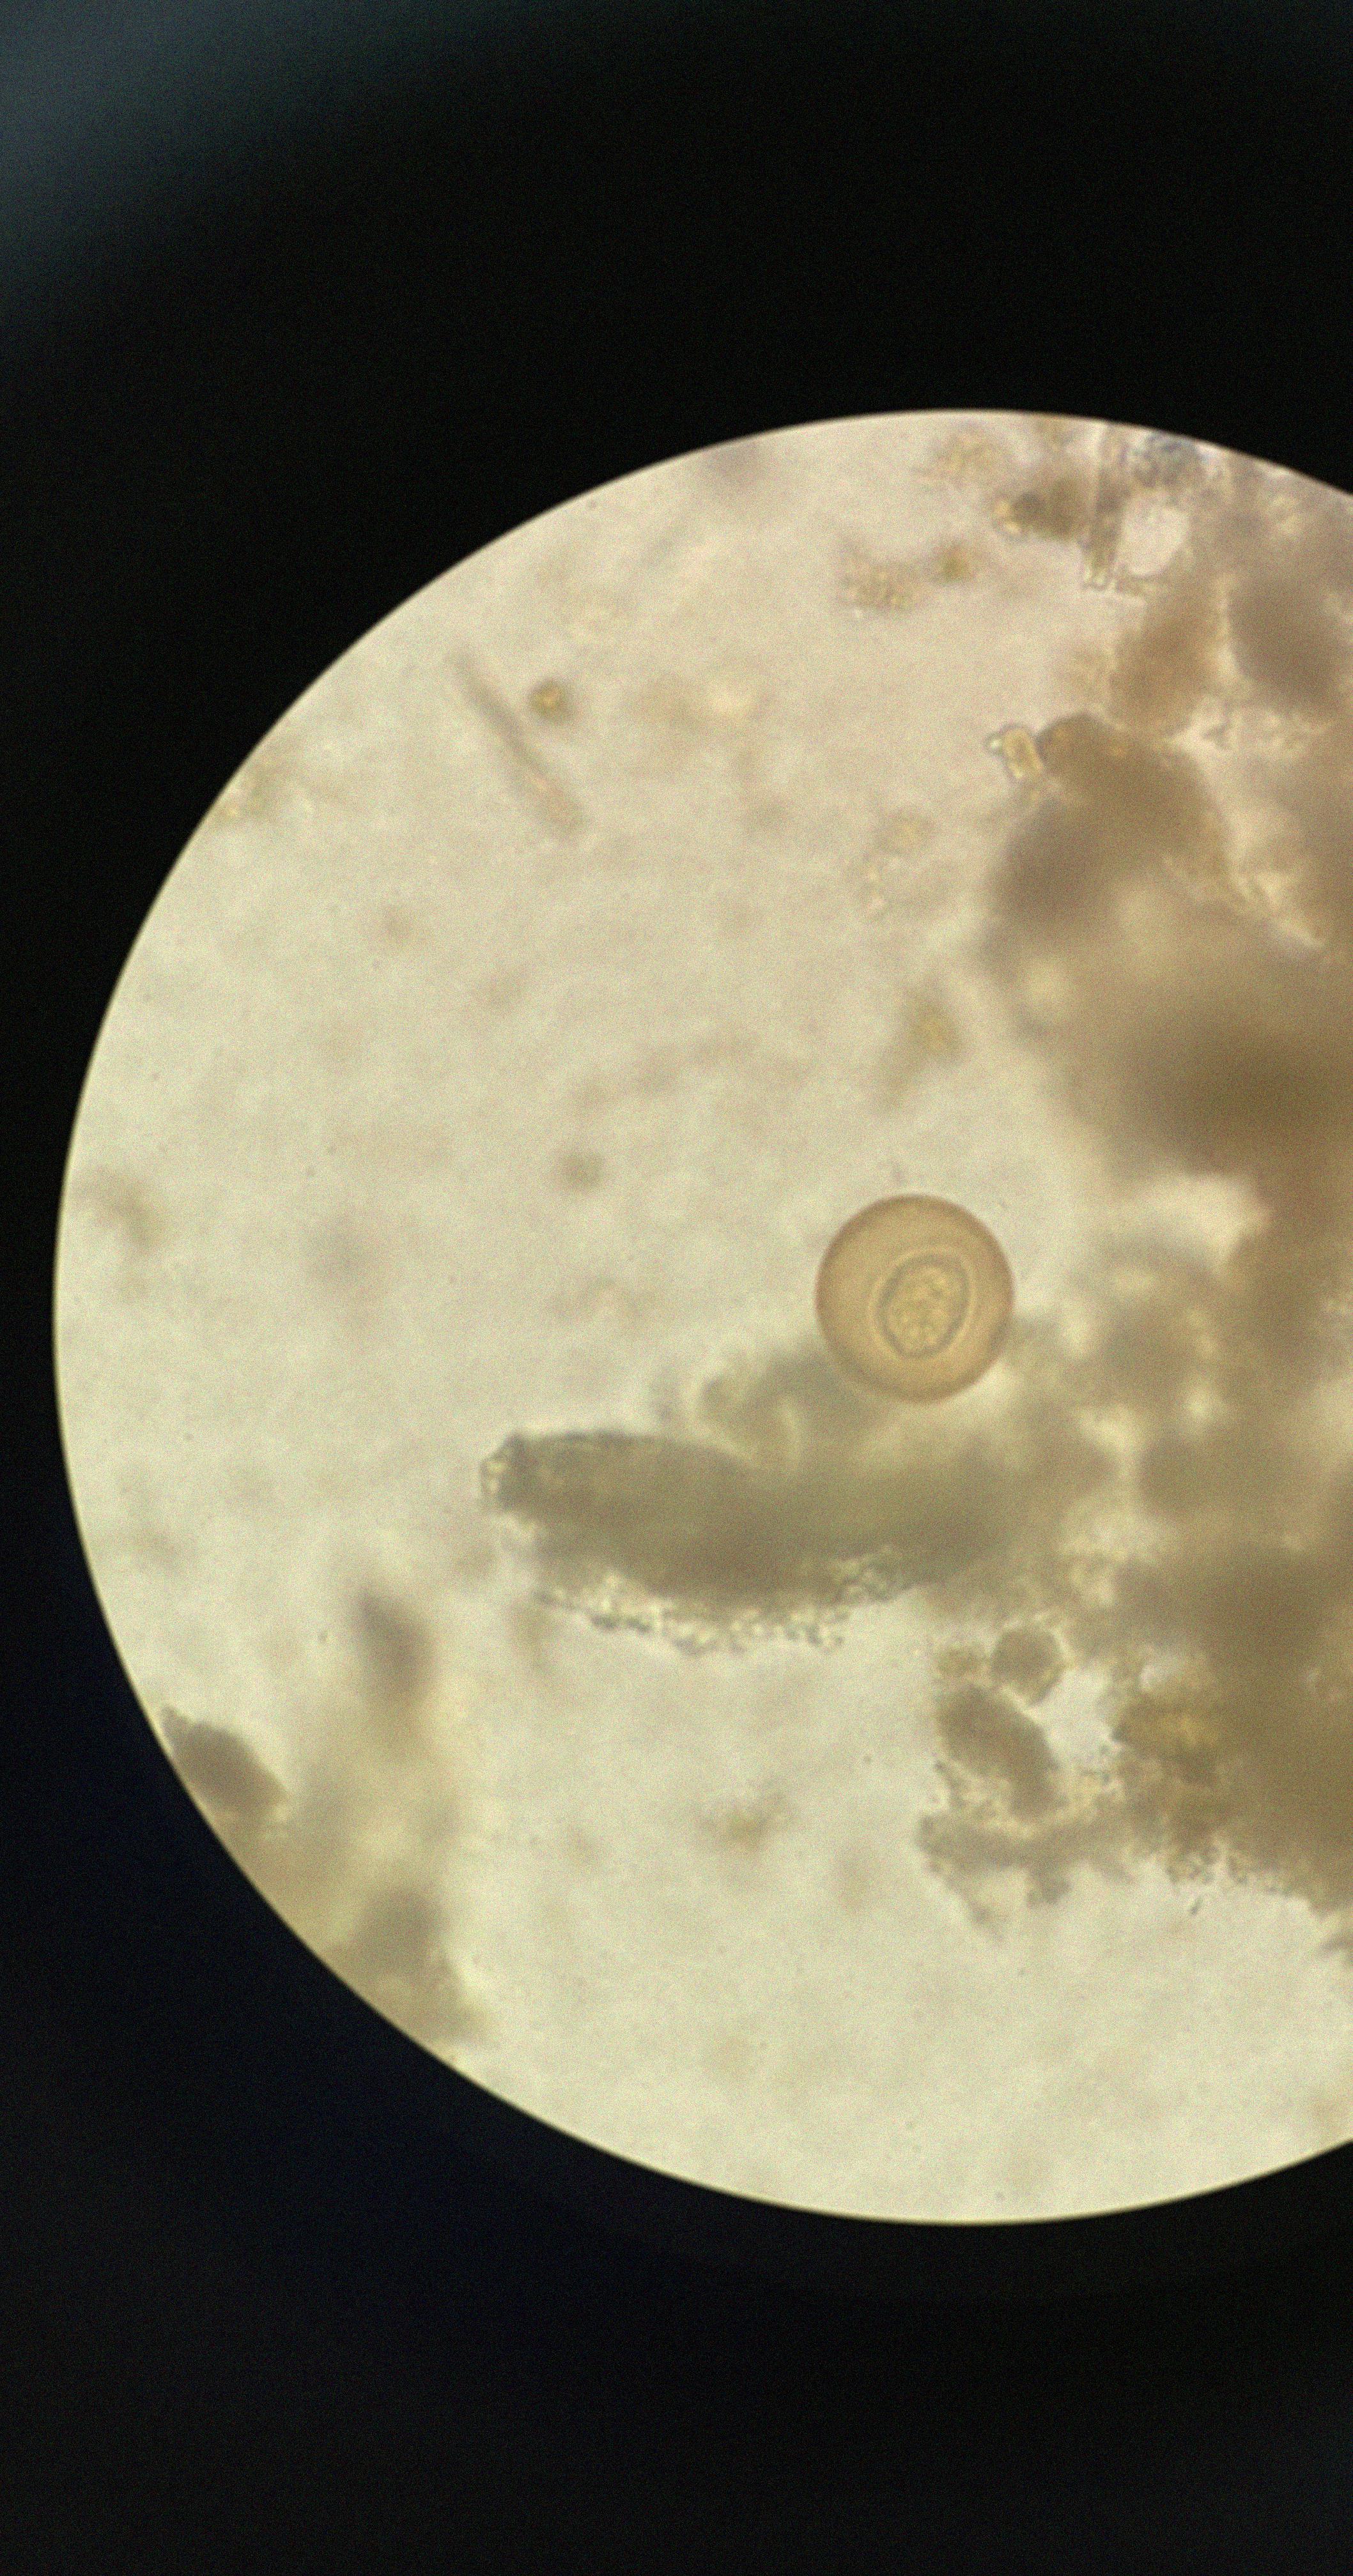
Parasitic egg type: Hymenolepis diminuta